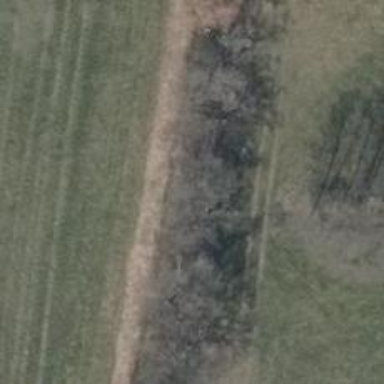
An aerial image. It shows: Row of trees in natural setting.